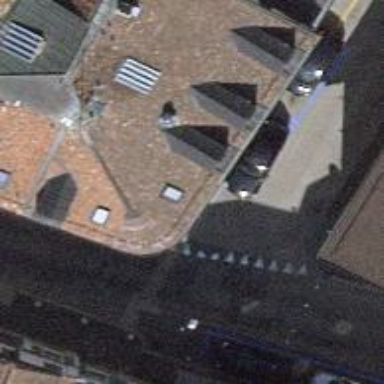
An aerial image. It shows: Pub.